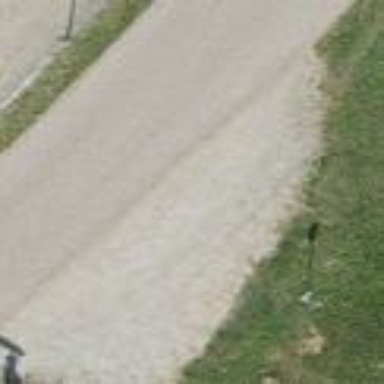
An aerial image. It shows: Parking area with fine gravel surface.